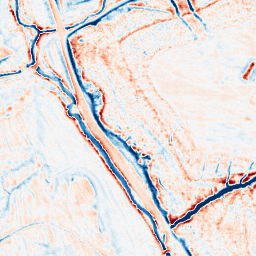
Category: edge_preserving
Decomposition family: anisotropic_diffusion
Decomposition parameters: iterations: 20
kappa: 100
gamma: 0.2
Upsampling method: sinc_blackman
Upsampling parameters: scale: 2
kernel_size: 4
Upsampling scale: 2